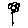
Label: flower